Current action and preconditions to check: path_clear

Your task: For each precondition in the list above, predict whether it will hold at this action.

Consider the current scene as observed from the mobile robot's camera, and analyze the predicted future states of all dynamic agents (e.g., people, animals, vehicles, or any moving entities) within the NEXT SECOND.

IMPORTANT: Only answer "very likely" if you are absolutely certain—based on strong, clear evidence—that a dynamic agent will violate the precondition in the predicted future state. Do NOT answer "very likely" for unlikely, ambiguous, or low-probability risks.

Ask yourself for each precondition: Is there a high probability, with clear and convincing evidence, that the predicted future states of any dynamic agent will interfere with the predicted future state of the currently executing action within the NEXT SECOND, causing that precondition to fail?

Assess the risk level based on these predictions. Use "likely" or "very likely" if motions create a clear risk of interference.

Use "neutral" or "improbable" if agents are nearby but their predicted paths are clearly diverging or non-conflicting.

Failure Risk Categories: "very improbable", "improbable", "neutral", "likely", "very likely"

Answer Format: Output ONLY the probability_of_failure value from these categories: "very improbable", "improbable", "neutral", "likely", "very likely"

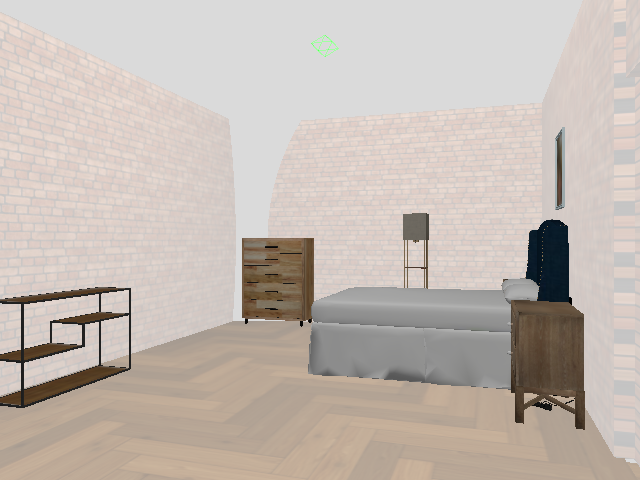

Answer: very improbable